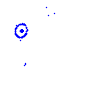
Particle: proton